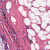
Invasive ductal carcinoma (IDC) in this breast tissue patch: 0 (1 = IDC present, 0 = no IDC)